Field crop: tomato
Growth stage: 1
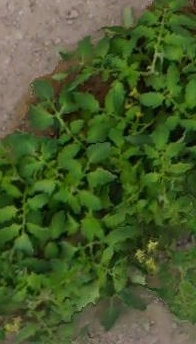
Species: tomato